Interaction volume radius: 5 \u00c5
Interaction volume height: 10 \u00c5
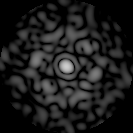
Disorder parameter: 0.8453